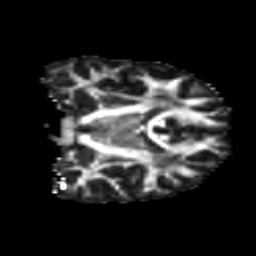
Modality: FA
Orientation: coronal
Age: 16
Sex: male
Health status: ill
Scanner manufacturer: ge
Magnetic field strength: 3 T
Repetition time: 6.789 s
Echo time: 0.0796 s